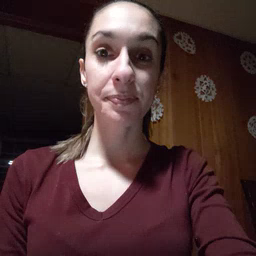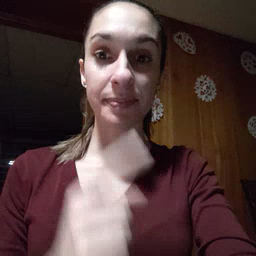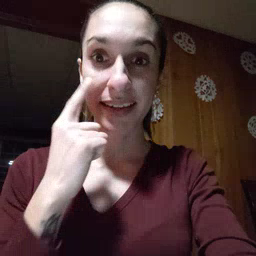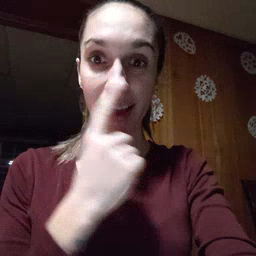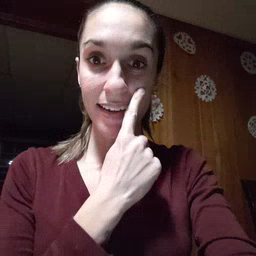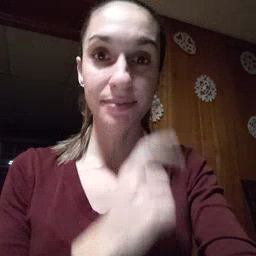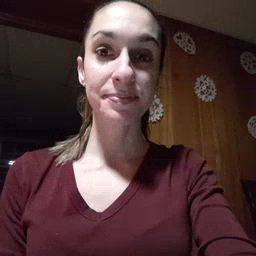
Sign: eye